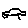
Label: car